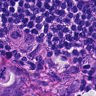
Metastatic tissue present: yes